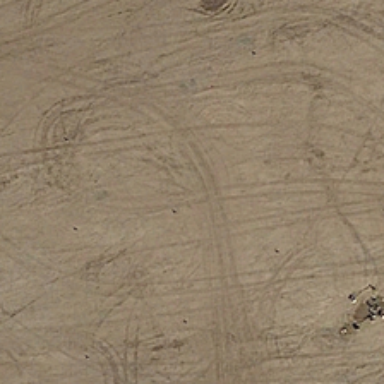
Many signs are in a piece of khaki bareland .